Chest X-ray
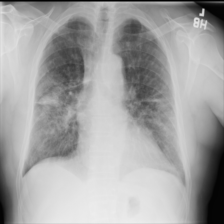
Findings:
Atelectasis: negative
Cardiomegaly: negative
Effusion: negative
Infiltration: positive
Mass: negative
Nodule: positive
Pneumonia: negative
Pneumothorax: negative
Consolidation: negative
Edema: negative
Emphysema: positive
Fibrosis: negative
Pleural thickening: negative
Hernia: negative